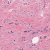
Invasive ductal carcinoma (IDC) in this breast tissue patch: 1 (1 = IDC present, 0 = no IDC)